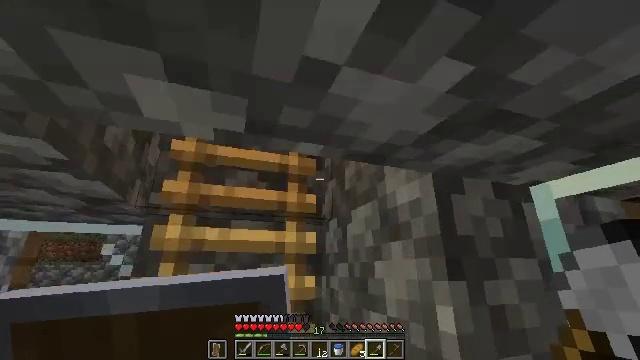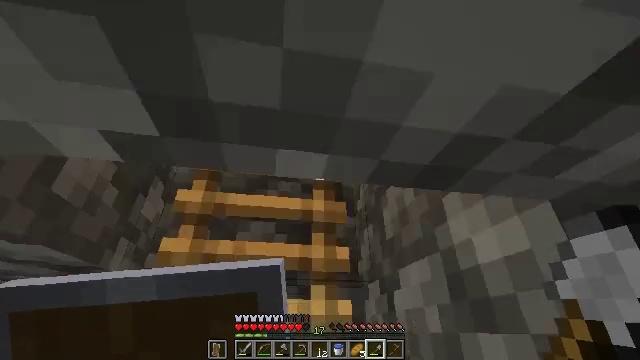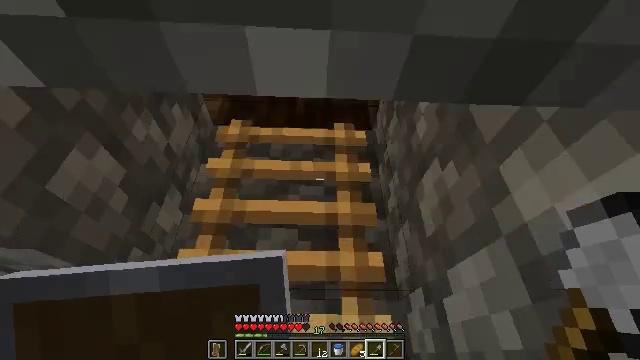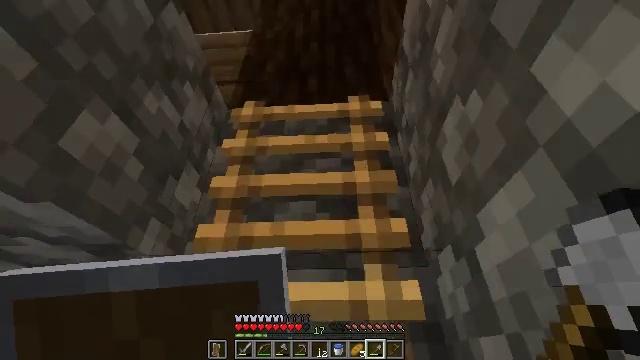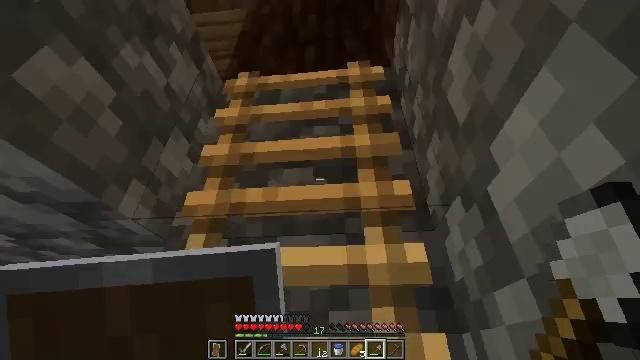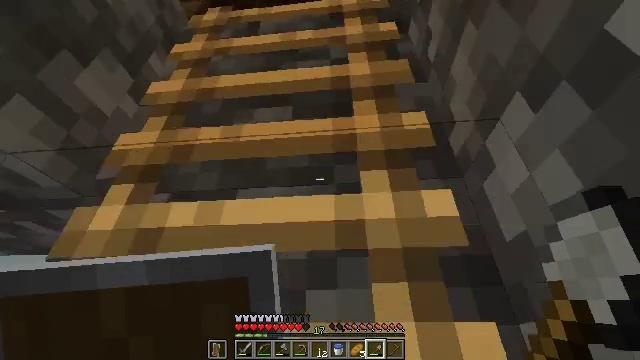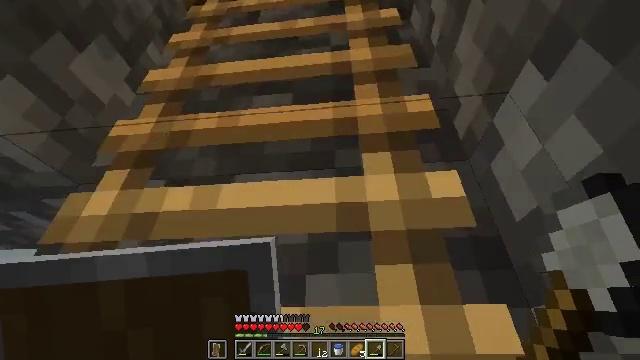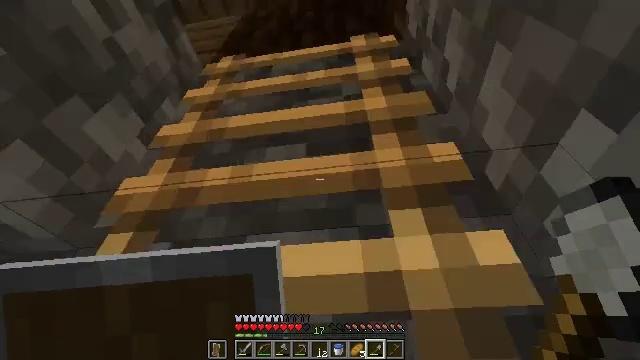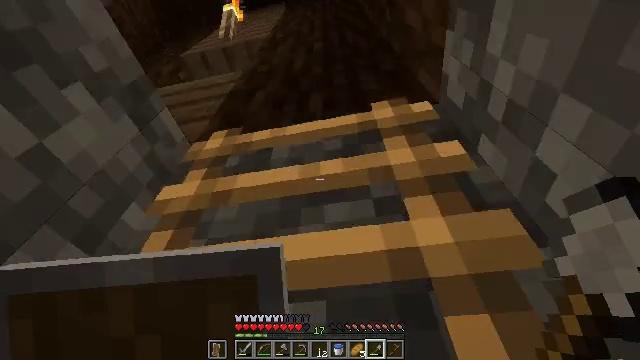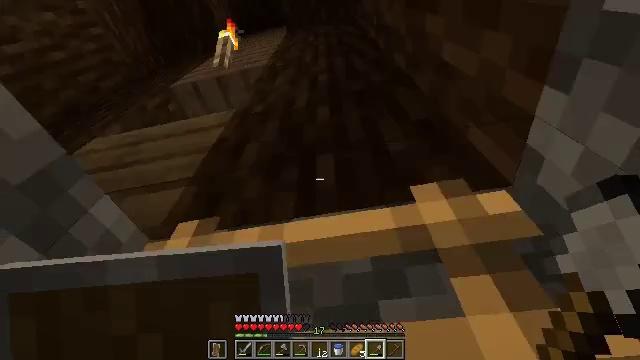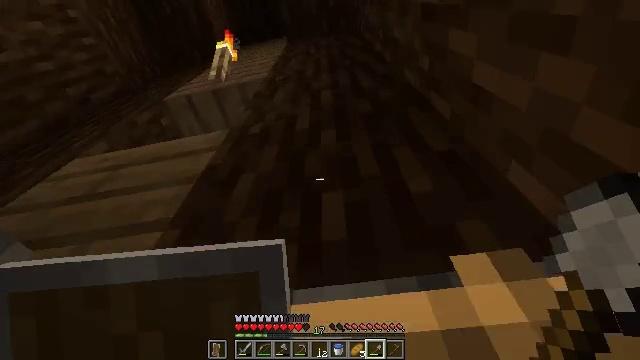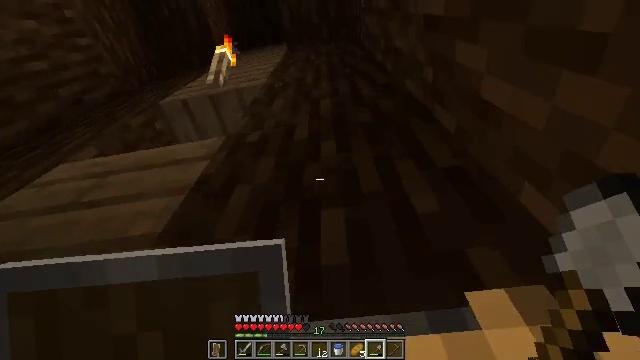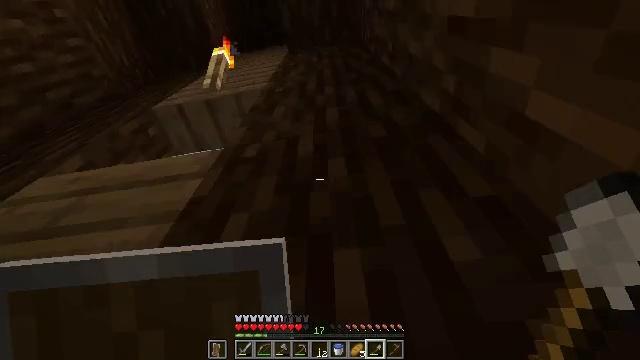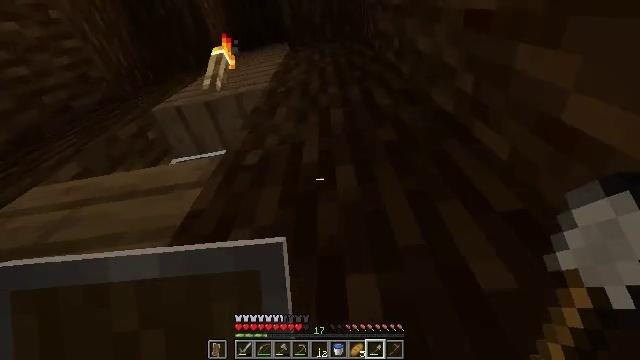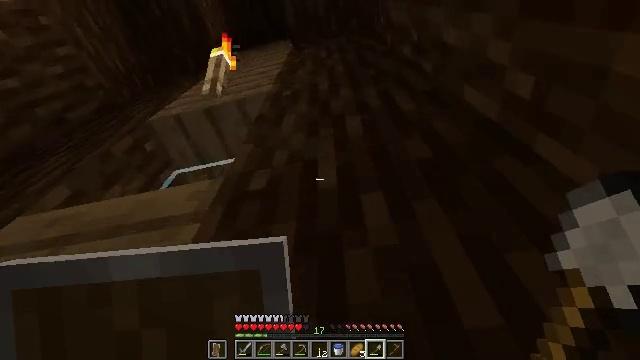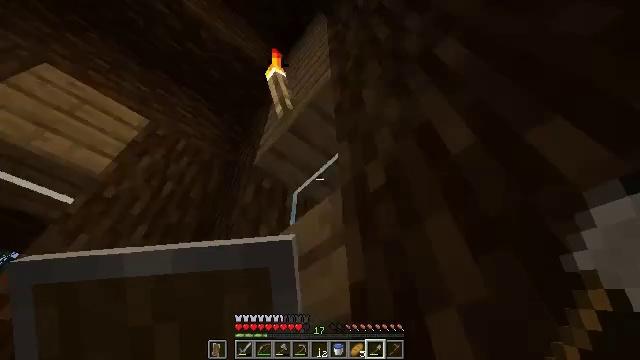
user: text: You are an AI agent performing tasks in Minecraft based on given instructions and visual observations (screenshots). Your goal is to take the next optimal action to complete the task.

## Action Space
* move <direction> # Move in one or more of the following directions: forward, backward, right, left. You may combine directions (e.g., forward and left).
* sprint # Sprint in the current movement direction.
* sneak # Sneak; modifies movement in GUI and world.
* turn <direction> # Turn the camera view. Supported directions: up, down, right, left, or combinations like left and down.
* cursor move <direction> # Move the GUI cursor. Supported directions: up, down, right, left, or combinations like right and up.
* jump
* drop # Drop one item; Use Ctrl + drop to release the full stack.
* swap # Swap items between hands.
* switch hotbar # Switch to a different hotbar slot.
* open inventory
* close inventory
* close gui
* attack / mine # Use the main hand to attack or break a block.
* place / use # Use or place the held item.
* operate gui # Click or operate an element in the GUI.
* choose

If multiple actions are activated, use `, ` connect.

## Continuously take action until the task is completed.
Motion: motion action
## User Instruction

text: Make a spruce slab with spruce planks.
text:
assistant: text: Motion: move forward, turn left and up, jump
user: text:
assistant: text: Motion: move forward, turn left and up, jump
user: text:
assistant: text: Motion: move forward, turn left, jump
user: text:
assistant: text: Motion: move forward, turn left, jump
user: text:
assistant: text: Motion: move forward
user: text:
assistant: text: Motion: move forward
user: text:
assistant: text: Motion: move forward, turn left and up, jump
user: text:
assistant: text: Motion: move forward, turn left and up, jump
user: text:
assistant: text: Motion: move forward, turn up, jump
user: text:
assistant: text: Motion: move forward, turn up, jump
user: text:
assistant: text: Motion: move forward, turn right and up, jump
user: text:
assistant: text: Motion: move forward, jump
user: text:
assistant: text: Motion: move forward, jump
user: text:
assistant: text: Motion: move forward, turn left and down, jump
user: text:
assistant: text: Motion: move forward, turn left and down, jump
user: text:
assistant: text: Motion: move forward, turn left, jump
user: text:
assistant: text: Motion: move forward, jump
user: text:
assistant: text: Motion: move forward, jump
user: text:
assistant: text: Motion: move forward, turn left, jump
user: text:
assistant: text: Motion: move forward, turn left and down, jump
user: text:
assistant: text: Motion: move forward, turn left and down, jump
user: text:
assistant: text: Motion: move forward, turn left and down, jump
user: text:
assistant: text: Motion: move forward and move right, turn left and down, jump
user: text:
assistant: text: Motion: move forward and move right, turn left and down, jump
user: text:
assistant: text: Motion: move forward and move right, turn left and down, jump
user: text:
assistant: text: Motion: move forward and move right, jump
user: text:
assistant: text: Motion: move forward and move right, turn left and down, jump
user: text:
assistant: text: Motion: move forward and move right, turn left and down, jump
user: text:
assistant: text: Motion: move forward and move right, turn left and down, jump
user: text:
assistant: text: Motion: move forward and move right, turn left and down